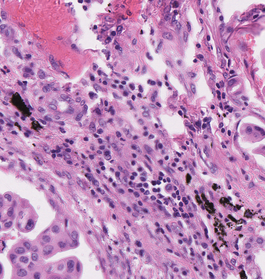
Tumor epithelial tissue: yes
Tumor-associated stroma tissue: yes
Normal tissue: no